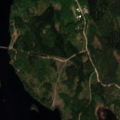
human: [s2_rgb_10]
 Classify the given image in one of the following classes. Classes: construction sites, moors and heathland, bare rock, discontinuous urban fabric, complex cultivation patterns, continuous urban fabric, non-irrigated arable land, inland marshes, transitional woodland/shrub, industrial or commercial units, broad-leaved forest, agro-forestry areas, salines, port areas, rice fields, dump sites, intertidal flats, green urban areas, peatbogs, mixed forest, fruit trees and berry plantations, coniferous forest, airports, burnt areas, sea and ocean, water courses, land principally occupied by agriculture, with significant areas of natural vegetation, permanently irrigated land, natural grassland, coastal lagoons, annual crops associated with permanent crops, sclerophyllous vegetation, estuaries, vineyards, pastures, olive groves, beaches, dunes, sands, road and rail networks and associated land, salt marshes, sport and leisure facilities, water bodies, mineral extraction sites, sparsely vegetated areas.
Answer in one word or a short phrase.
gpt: broad-leaved forest, coniferous forest, mixed forest, transitional woodland/shrub, water bodies